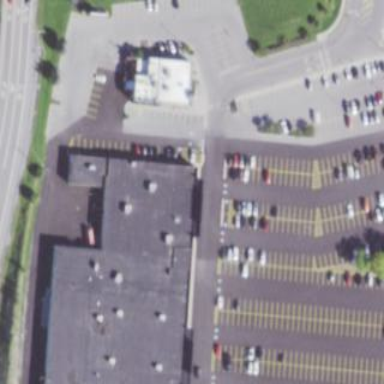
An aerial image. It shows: Department store building.